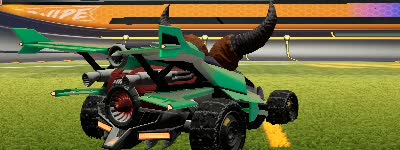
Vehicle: aftershock